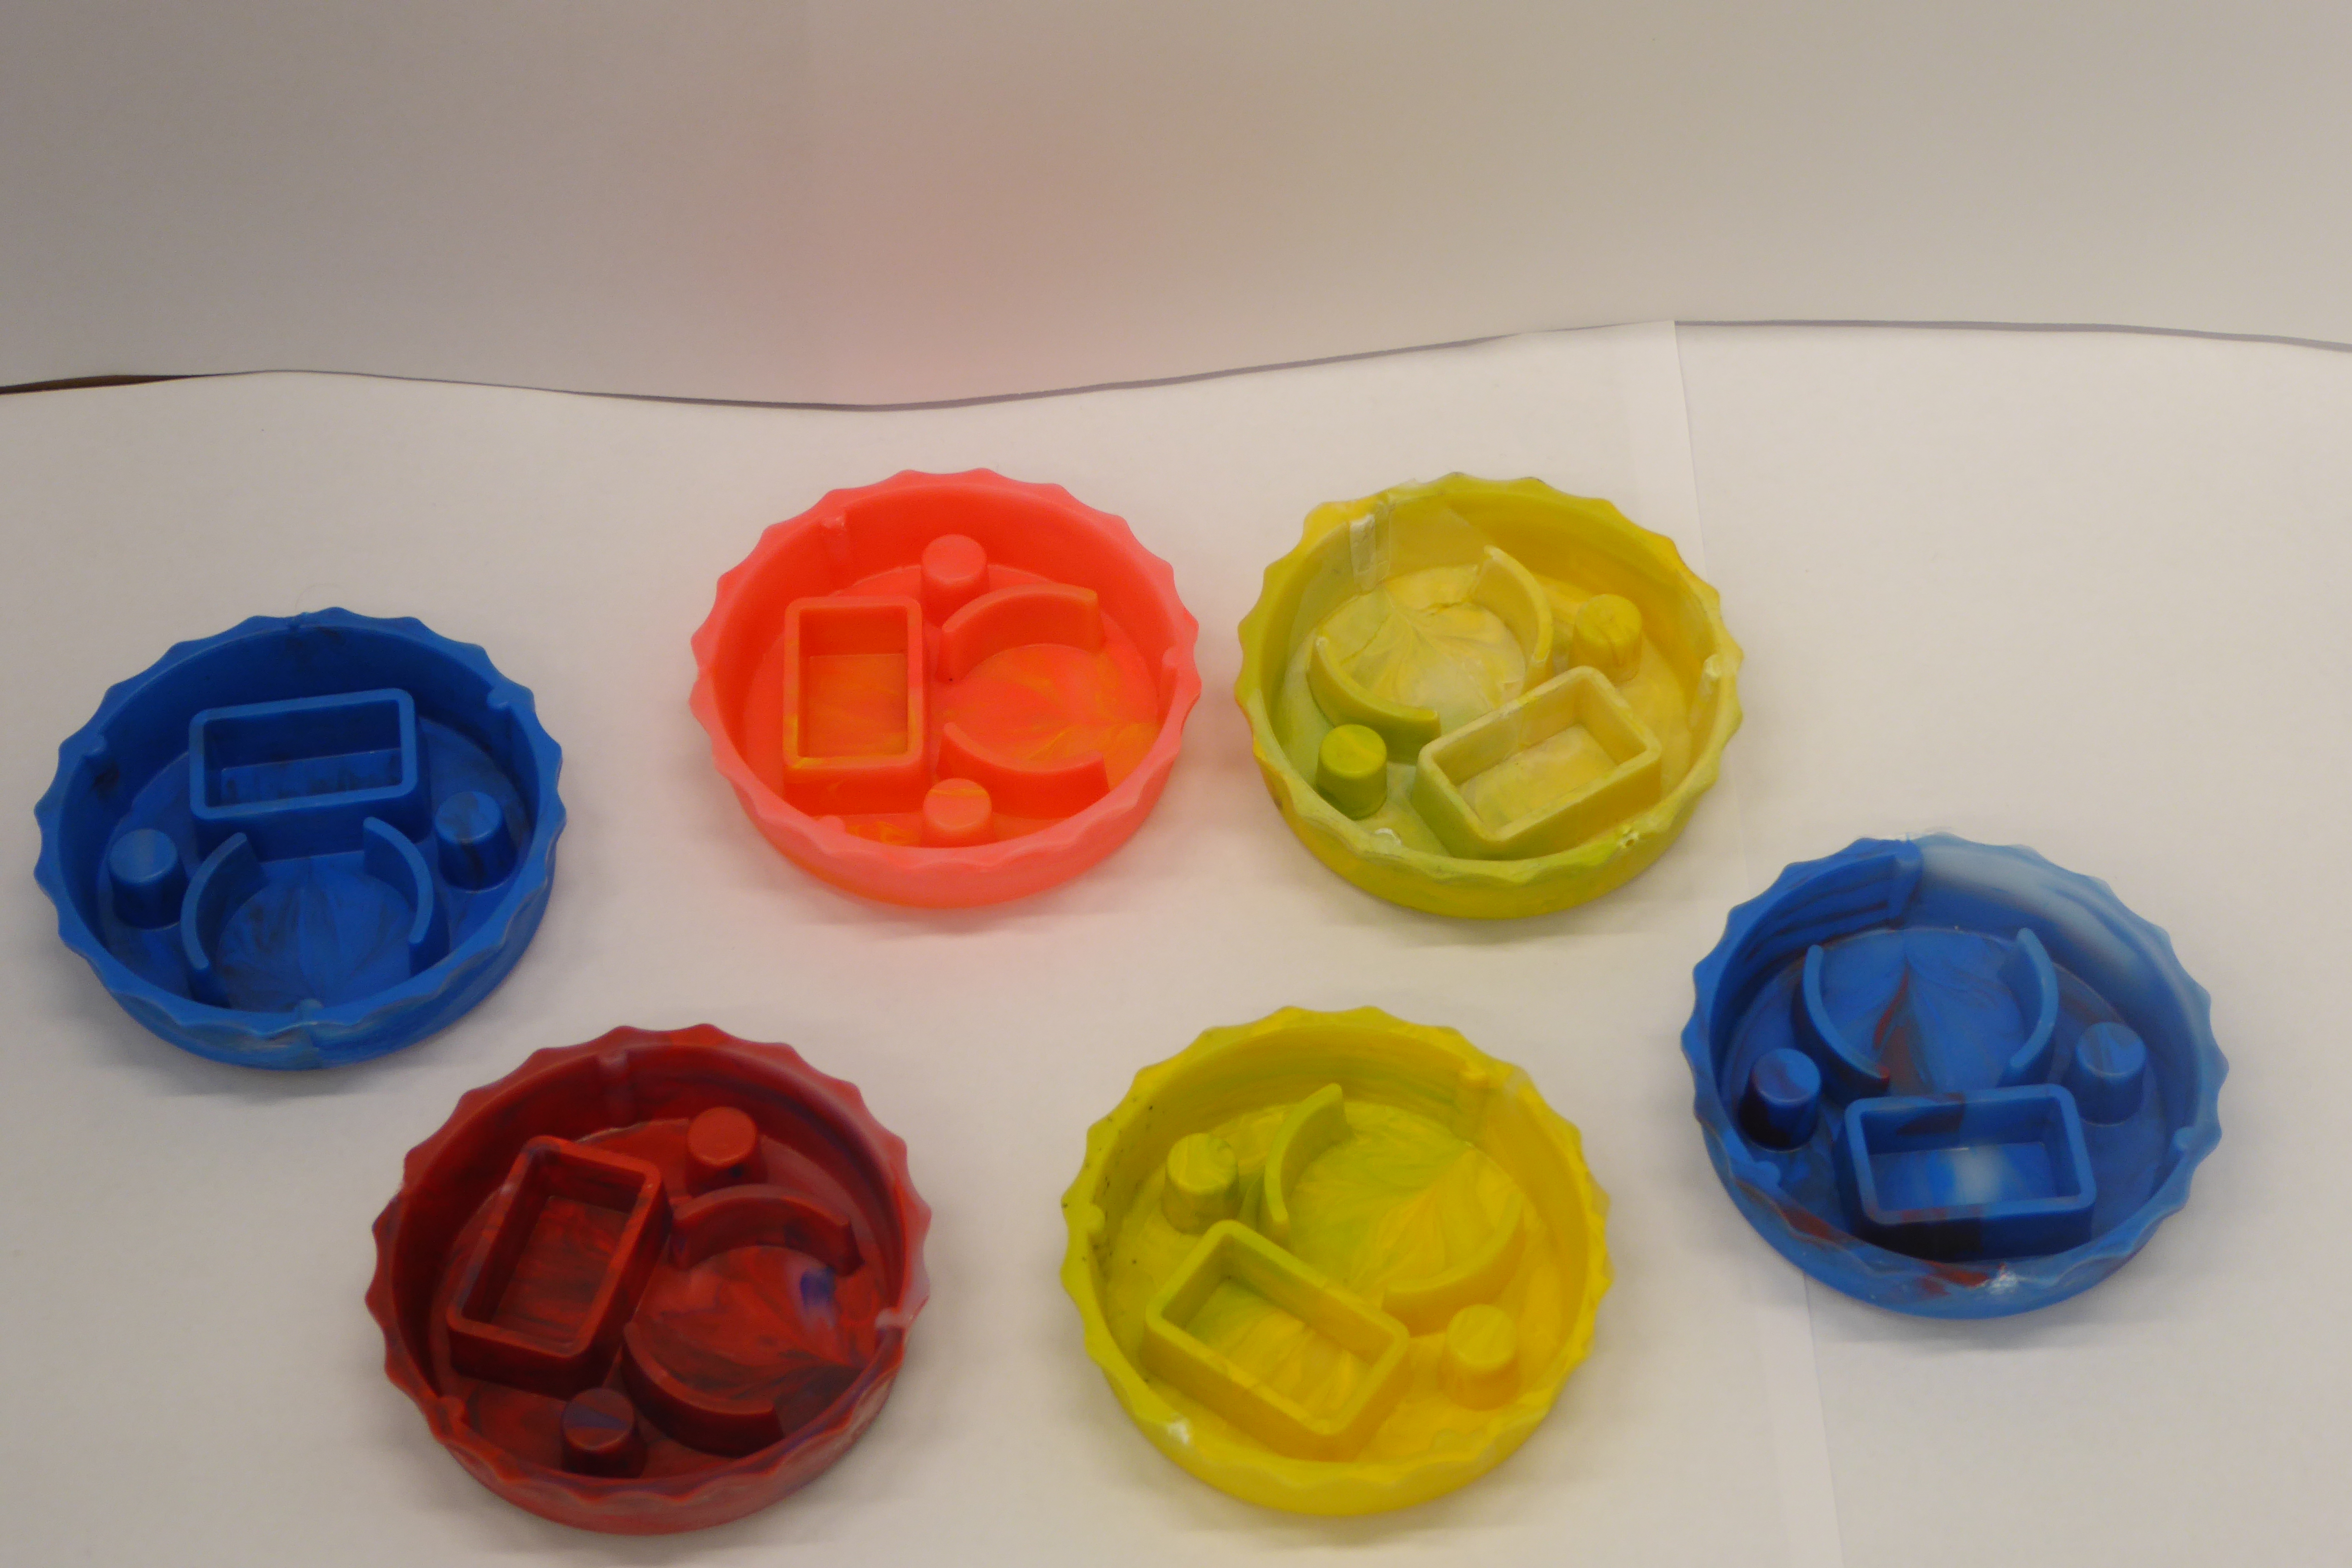
Label: Bottle Opener - Cover